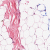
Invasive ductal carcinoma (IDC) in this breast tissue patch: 0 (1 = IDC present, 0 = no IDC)